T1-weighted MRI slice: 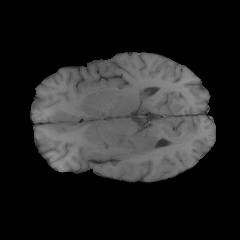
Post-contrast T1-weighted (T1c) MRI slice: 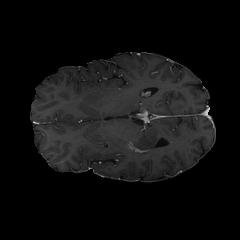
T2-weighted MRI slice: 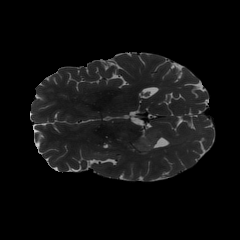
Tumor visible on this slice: yes